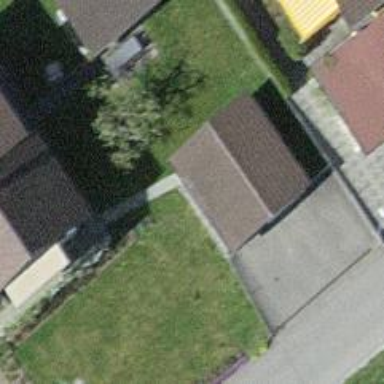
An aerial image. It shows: Garage.